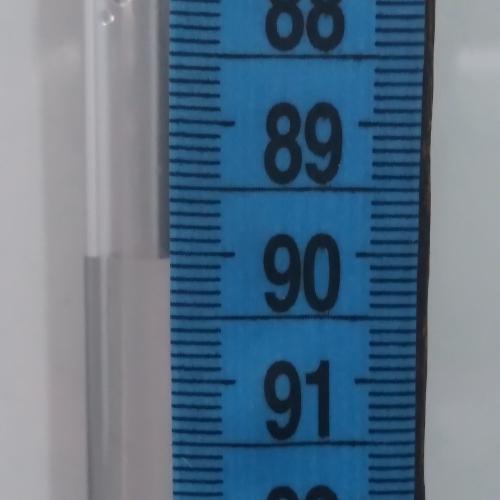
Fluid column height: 90.1 cm